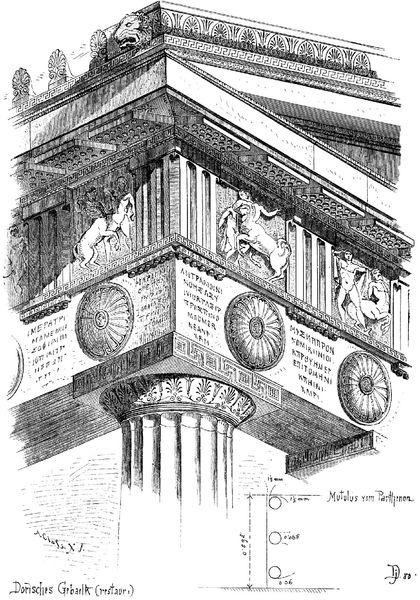
Titel: Kolorierte Ansicht des Gebälks am Parthenon
Künstler: Gottfried Semper
Schlagwörter: kopf, mann, schatten, weiß, frauen, menschen, frau, männer, schwarz, skizze, säule, zeichnung, dach, gebäude, tiere, architektur, pferde, reiter, schrift, papier, bogen, giebel, inschrift, entwurf, fries, zentaur, zentauren, löwe, ochse, kapitel, mutulus, skizee, dörisches